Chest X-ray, PA view. Patient: 56 years old, sex M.
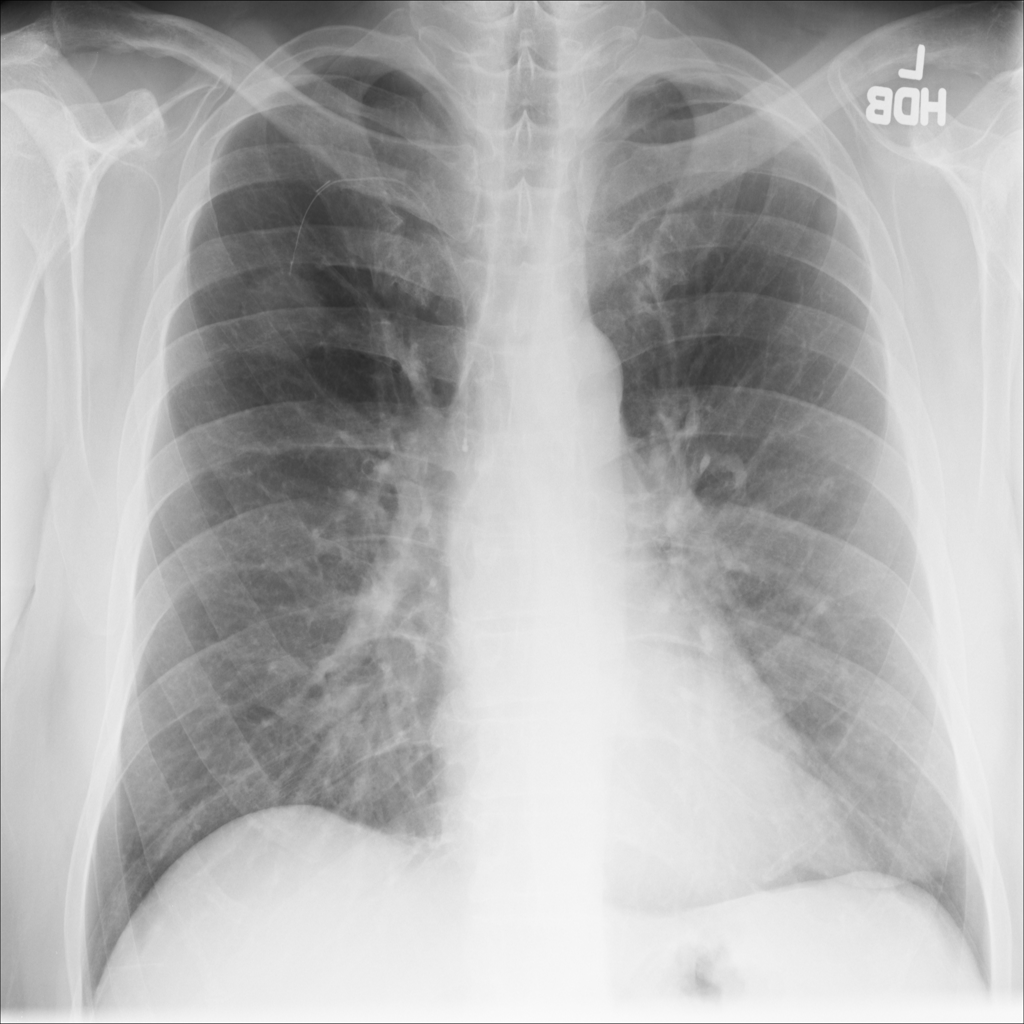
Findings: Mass